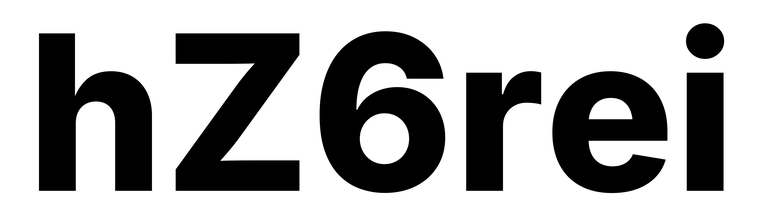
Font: Inter_ExtraBold